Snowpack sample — Loveland Pass, Silver Plume, Colorado, USA (12/14/25, 10:50 AM MST)
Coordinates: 39.664, -105.882
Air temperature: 36 °F
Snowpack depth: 67 cm
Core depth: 10 cm
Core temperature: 50 °F
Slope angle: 6°, slope face: 326°
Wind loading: low
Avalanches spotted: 0
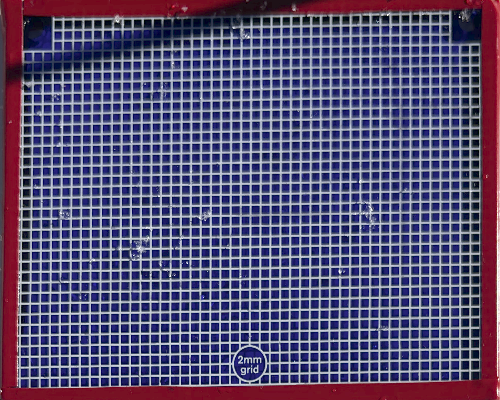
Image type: profile
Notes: No avalanches spotted, very late start to the season with minimal snowpack